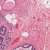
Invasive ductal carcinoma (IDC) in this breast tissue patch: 0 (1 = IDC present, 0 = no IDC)